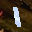
Label: 1